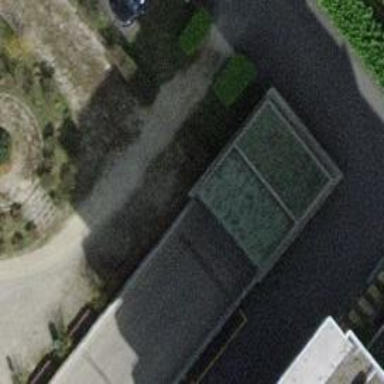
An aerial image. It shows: Bench for seating.